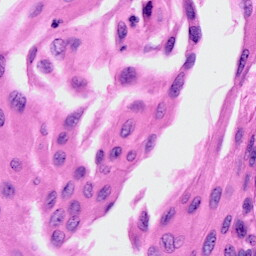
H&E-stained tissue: Cervix